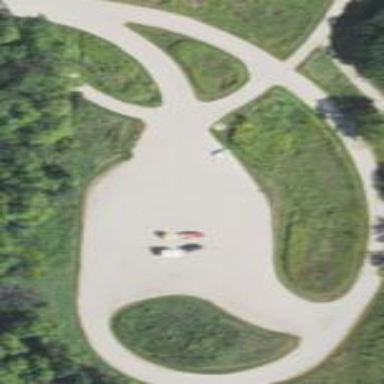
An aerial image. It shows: Unpaved driveway with service road designation.